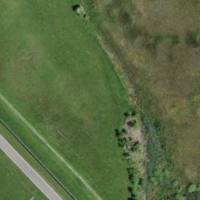
EUNIS habitat code: 25
Species observed at this site:
Corvus corone
Fulica atra
Anas crecca
Emberiza citrinella
Sylvia borin
Turdus viscivorus
Buteo buteo
Sylvia atricapilla
Phylloscopus collybita
Luscinia megarhynchos
Gallinula chloropus
Coturnix coturnix
Pica pica
Garrulus glandarius
Acrocephalus scirpaceus
Emberiza calandra
Anas platyrhynchos
Linaria cannabina
Sturnus vulgaris
Acrocephalus palustris
Emberiza hortulana
Passer montanus
Columba palumbus
Locustella naevia
Parus major
Hirundo rustica
Milvus migrans
Milvus milvus
Turdus pilaris
Motacilla alba